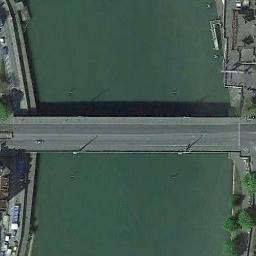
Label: bridge